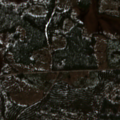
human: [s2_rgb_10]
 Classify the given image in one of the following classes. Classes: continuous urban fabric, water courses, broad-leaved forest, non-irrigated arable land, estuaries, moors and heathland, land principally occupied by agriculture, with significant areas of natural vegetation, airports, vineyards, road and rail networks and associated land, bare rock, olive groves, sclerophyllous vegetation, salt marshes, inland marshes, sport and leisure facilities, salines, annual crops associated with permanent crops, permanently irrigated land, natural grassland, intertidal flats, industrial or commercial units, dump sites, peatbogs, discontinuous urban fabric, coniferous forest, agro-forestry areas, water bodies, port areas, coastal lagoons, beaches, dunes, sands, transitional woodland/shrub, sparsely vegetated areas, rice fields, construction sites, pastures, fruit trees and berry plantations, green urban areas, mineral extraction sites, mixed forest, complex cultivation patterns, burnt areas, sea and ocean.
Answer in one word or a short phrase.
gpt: coniferous forest, transitional woodland/shrub